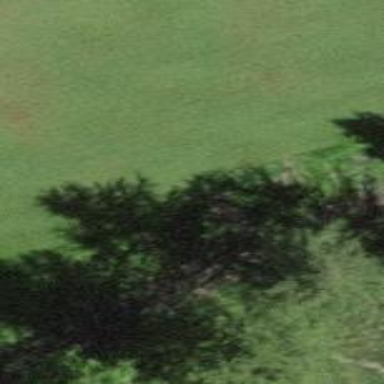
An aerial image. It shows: Golf green.